Interaction volume radius: 5 \u00c5
Interaction volume height: 40 \u00c5
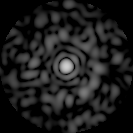
Disorder parameter: 0.8437